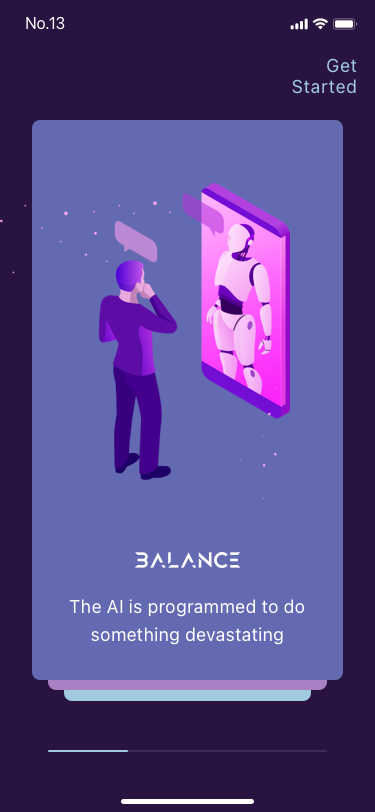
Text in this UI design:
The AI is programmed to do something devastating
Get Started